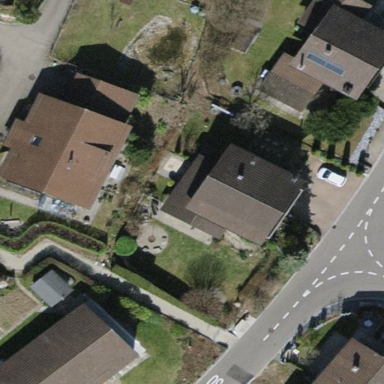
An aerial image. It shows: Detached building with gabled roof.